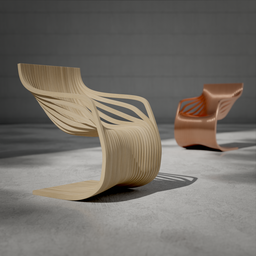
Label: furniture